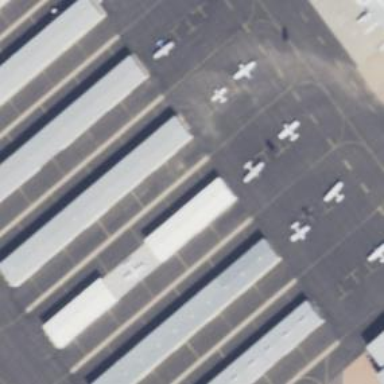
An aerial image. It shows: Hangar building located at airport.